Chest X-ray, PA view. Patient: 55 years old, sex M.
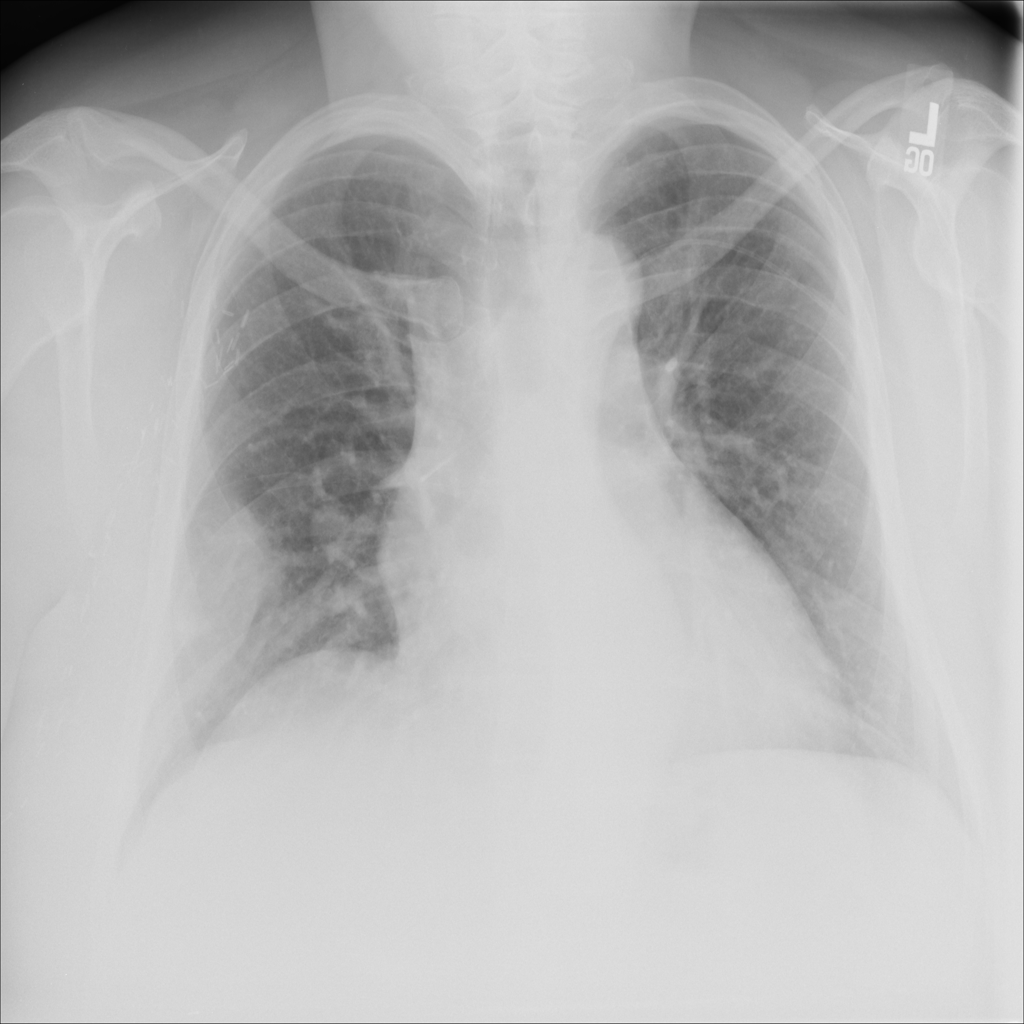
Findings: No Finding